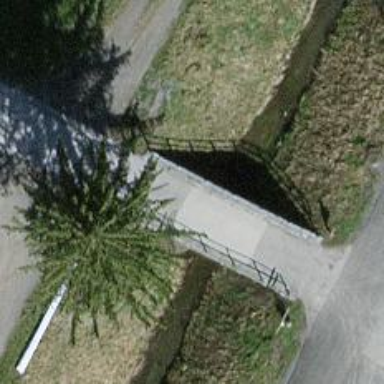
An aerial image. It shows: Asphalt service road that crosses bridge.